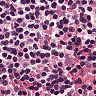
Metastatic tissue present: no